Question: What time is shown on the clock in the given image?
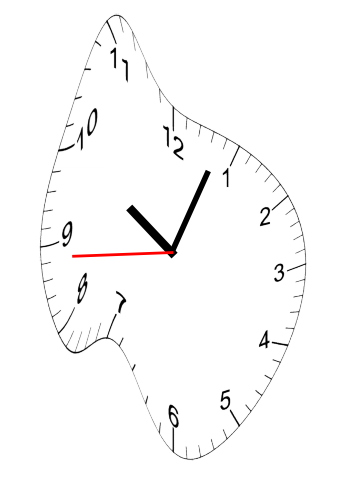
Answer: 10:03:44